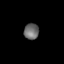
Tissue: lung
Cell type: Epithelial cells
Senescence score: 0.2278
Nuclear area (px): 231
Mean DAPI intensity: 107.195